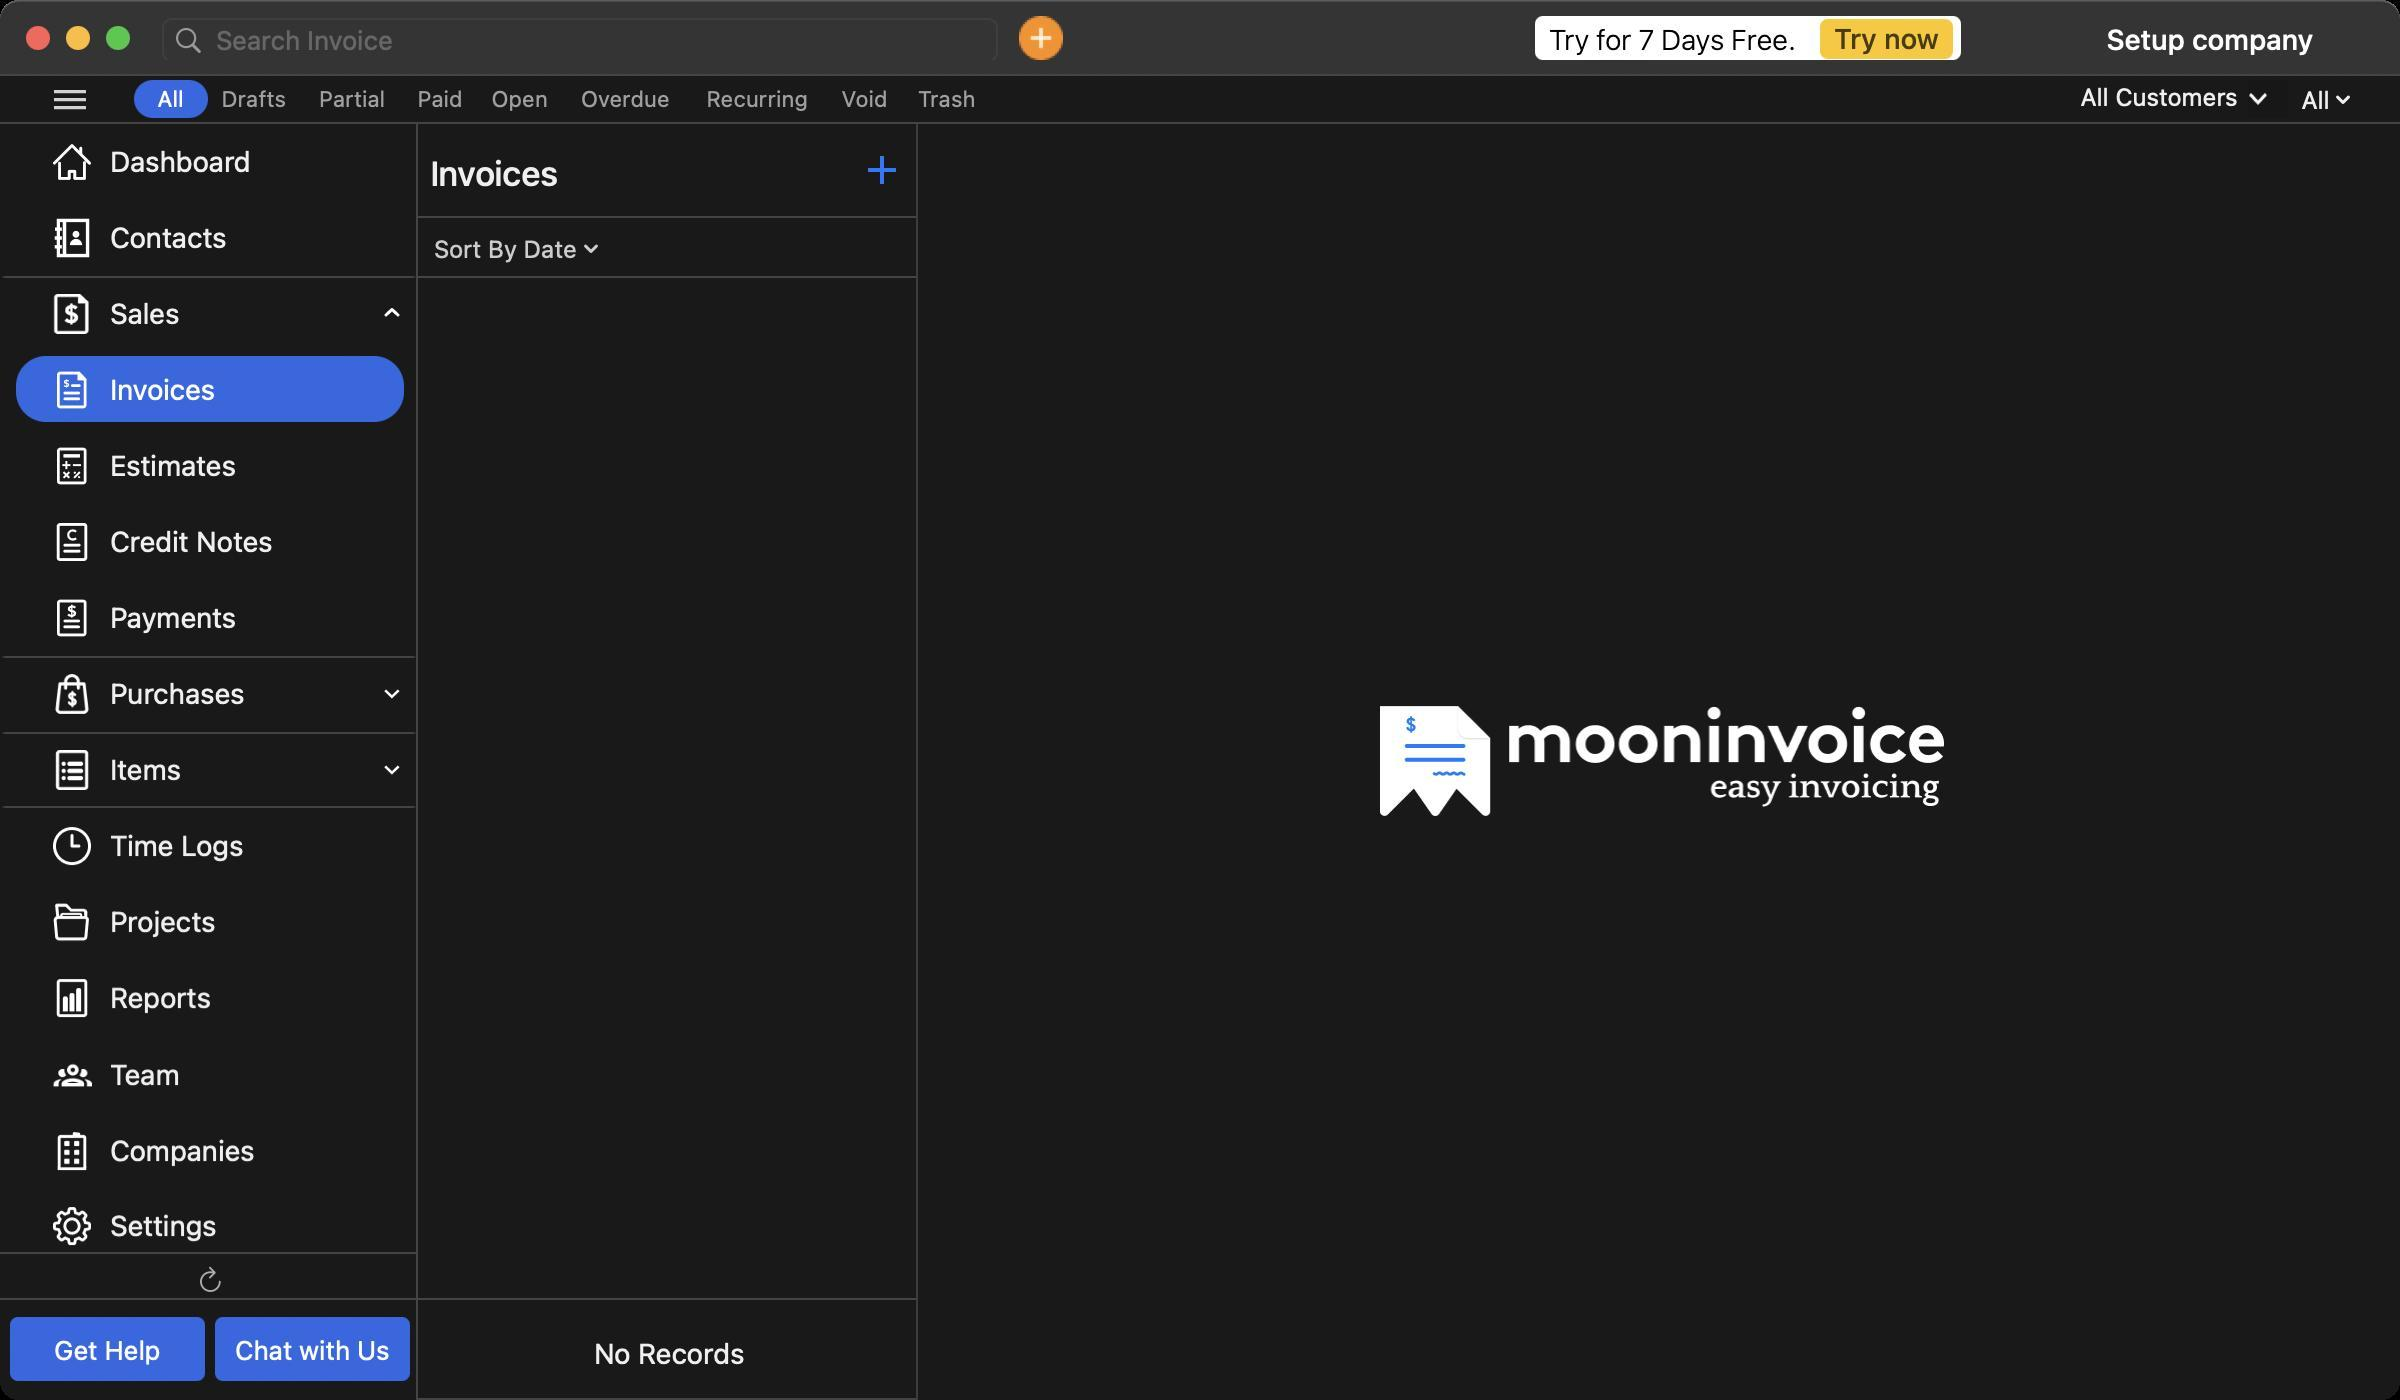
Accessibility tree:
{"name": "Moon_Invoice", "role": "AXWindow", "description": null, "role_description": "standard window", "value": null, "position": "257.00;102.00", "size": "1200;700", "children": [{"name": null, "role": "AXGroup", "description": null, "role_description": "group", "value": null, "position": "0.00;61.00", "size": "210;5", "children": []}, {"name": null, "role": "AXScrollArea", "description": null, "role_description": "scroll area", "value": null, "position": "0.00;62.00", "size": "210;568", "children": [{"name": null, "role": "AXTable", "description": null, "role_description": "table", "value": null, "position": "0.00;62.00", "size": "210;570", "children": [{"name": null, "role": "AXRow", "description": null, "role_description": "table row", "value": null, "position": "0.00;62.00", "size": "210;38", "children": [{"name": null, "role": "AXCell", "description": null, "role_description": "cell", "value": null, "position": "1.00;62.00", "size": "207;38", "children": [{"name": null, "role": "AXGroup", "description": null, "role_description": "group", "value": null, "position": "8.00;64.00", "size": "194;33", "children": [{"name": null, "role": "AXStaticText", "description": null, "role_description": "text", "value": "Dashboard", "position": "53.00;71.00", "size": "143;19", "children": []}, {"name": null, "role": "AXImage", "description": "iconLeft home White", "role_description": "image", "value": null, "position": "26.00;71.00", "size": "20;20", "children": []}]}]}]}, {"name": null, "role": "AXRow", "description": null, "role_description": "table row", "value": null, "position": "0.00;100.00", "size": "210;38", "children": [{"name": null, "role": "AXCell", "description": null, "role_description": "cell", "value": null, "position": "1.00;100.00", "size": "207;38", "children": [{"name": null, "role": "AXGroup", "description": null, "role_description": "group", "value": null, "position": "8.00;102.00", "size": "194;33", "children": [{"name": null, "role": "AXStaticText", "description": null, "role_description": "text", "value": "Contacts", "position": "53.00;109.00", "size": "143;19", "children": []}, {"name": null, "role": "AXImage", "description": "iconLeft contacts White", "role_description": "image", "value": null, "position": "26.00;109.00", "size": "20;20", "children": []}]}]}]}, {"name": null, "role": "AXRow", "description": null, "role_description": "table row", "value": null, "position": "0.00;138.00", "size": "210;38", "children": [{"name": null, "role": "AXCell", "description": null, "role_description": "cell", "value": null, "position": "1.00;138.00", "size": "207;38", "children": [{"name": null, "role": "AXGroup", "description": null, "role_description": "group", "value": null, "position": "-1.00;138.00", "size": "211;1", "children": []}, {"name": null, "role": "AXGroup", "description": null, "role_description": "group", "value": null, "position": "8.00;140.00", "size": "194;33", "children": [{"name": null, "role": "AXStaticText", "description": null, "role_description": "text", "value": "Sales", "position": "53.00;147.00", "size": "143;19", "children": []}, {"name": null, "role": "AXImage", "description": "iconLeft Sales White", "role_description": "image", "value": null, "position": "26.00;147.00", "size": "20;20", "children": []}]}, {"name": null, "role": "AXImage", "description": "up arrow white", "role_description": "image", "value": null, "position": "183.00;144.50", "size": "25;25", "children": []}]}]}, {"name": null, "role": "AXRow", "description": null, "role_description": "table row", "value": null, "position": "0.00;176.00", "size": "210;38", "children": [{"name": null, "role": "AXCell", "description": null, "role_description": "cell", "value": null, "position": "1.00;176.00", "size": "207;38", "children": [{"name": null, "role": "AXGroup", "description": null, "role_description": "group", "value": null, "position": "8.00;178.00", "size": "194;33", "children": [{"name": null, "role": "AXStaticText", "description": null, "role_description": "text", "value": "Invoices", "position": "53.00;185.00", "size": "143;19", "children": []}, {"name": null, "role": "AXImage", "description": "iconLeft invoice White", "role_description": "image", "value": null, "position": "26.00;185.00", "size": "20;20", "children": []}]}]}]}, {"name": null, "role": "AXRow", "description": null, "role_description": "table row", "value": null, "position": "0.00;214.00", "size": "210;38", "children": [{"name": null, "role": "AXCell", "description": null, "role_description": "cell", "value": null, "position": "1.00;214.00", "size": "207;38", "children": [{"name": null, "role": "AXGroup", "description": null, "role_description": "group", "value": null, "position": "8.00;216.00", "size": "194;33", "children": [{"name": null, "role": "AXStaticText", "description": null, "role_description": "text", "value": "Estimates", "position": "53.00;223.00", "size": "143;19", "children": []}, {"name": null, "role": "AXImage", "description": "iconLeft estimate White", "role_description": "image", "value": null, "position": "26.00;223.00", "size": "20;20", "children": []}]}]}]}, {"name": null, "role": "AXRow", "description": null, "role_description": "table row", "value": null, "position": "0.00;252.00", "size": "210;38", "children": [{"name": null, "role": "AXCell", "description": null, "role_description": "cell", "value": null, "position": "1.00;252.00", "size": "207;38", "children": [{"name": null, "role": "AXGroup", "description": null, "role_description": "group", "value": null, "position": "8.00;254.00", "size": "194;33", "children": [{"name": null, "role": "AXStaticText", "description": null, "role_description": "text", "value": "Credit Notes", "position": "53.00;261.00", "size": "143;19", "children": []}, {"name": null, "role": "AXImage", "description": "iconLeft credit notes White", "role_description": "image", "value": null, "position": "26.00;261.00", "size": "20;20", "children": []}]}]}]}, {"name": null, "role": "AXRow", "description": null, "role_description": "table row", "value": null, "position": "0.00;290.00", "size": "210;38", "children": [{"name": null, "role": "AXCell", "description": null, "role_description": "cell", "value": null, "position": "1.00;290.00", "size": "207;38", "children": [{"name": null, "role": "AXGroup", "description": null, "role_description": "group", "value": null, "position": "8.00;292.00", "size": "194;33", "children": [{"name": null, "role": "AXStaticText", "description": null, "role_description": "text", "value": "Payments", "position": "53.00;299.00", "size": "143;19", "children": []}, {"name": null, "role": "AXImage", "description": "iconLeft payments White", "role_description": "image", "value": null, "position": "26.00;299.00", "size": "20;20", "children": []}]}]}]}, {"name": null, "role": "AXRow", "description": null, "role_description": "table row", "value": null, "position": "0.00;328.00", "size": "210;38", "children": [{"name": null, "role": "AXCell", "description": null, "role_description": "cell", "value": null, "position": "1.00;328.00", "size": "207;38", "children": [{"name": null, "role": "AXGroup", "description": null, "role_description": "group", "value": null, "position": "-1.00;328.00", "size": "211;1", "children": []}, {"name": null, "role": "AXGroup", "description": null, "role_description": "group", "value": null, "position": "8.00;330.00", "size": "194;33", "children": [{"name": null, "role": "AXStaticText", "description": null, "role_description": "text", "value": "Purchases", "position": "53.00;337.00", "size": "143;19", "children": []}, {"name": null, "role": "AXImage", "description": "iconLeft Purchases White", "role_description": "image", "value": null, "position": "26.00;337.00", "size": "20;20", "children": []}]}, {"name": null, "role": "AXImage", "description": "down arrow White", "role_description": "image", "value": null, "position": "183.00;334.50", "size": "25;25", "children": []}]}]}, {"name": null, "role": "AXRow", "description": null, "role_description": "table row", "value": null, "position": "0.00;366.00", "size": "210;0", "children": [{"name": null, "role": "AXCell", "description": null, "role_description": "cell", "value": null, "position": "1.00;366.00", "size": "207;0", "children": [{"name": null, "role": "AXGroup", "description": null, "role_description": "group", "value": null, "position": "8.00;368.01", "size": "194;0", "children": [{"name": null, "role": "AXStaticText", "description": null, "role_description": "text", "value": "Purchase Orders", "position": "53.00;375.01", "size": "143;19", "children": []}, {"name": null, "role": "AXImage", "description": "iconLeft purchase order White", "role_description": "image", "value": null, "position": "26.00;375.01", "size": "20;20", "children": []}]}]}]}, {"name": null, "role": "AXRow", "description": null, "role_description": "table row", "value": null, "position": "0.00;366.01", "size": "210;0", "children": [{"name": null, "role": "AXCell", "description": null, "role_description": "cell", "value": null, "position": "1.00;366.01", "size": "207;0", "children": [{"name": null, "role": "AXGroup", "description": null, "role_description": "group", "value": null, "position": "8.00;368.02", "size": "194;0", "children": [{"name": null, "role": "AXStaticText", "description": null, "role_description": "text", "value": "Expenses", "position": "53.00;375.02", "size": "143;19", "children": []}, {"name": null, "role": "AXImage", "description": "iconLeft expenses White", "role_description": "image", "value": null, "position": "26.00;375.02", "size": "20;20", "children": []}]}]}]}, {"name": null, "role": "AXRow", "description": null, "role_description": "table row", "value": null, "position": "0.00;366.02", "size": "210;38", "children": [{"name": null, "role": "AXCell", "description": null, "role_description": "cell", "value": null, "position": "1.00;366.02", "size": "207;38", "children": [{"name": null, "role": "AXGroup", "description": null, "role_description": "group", "value": null, "position": "-1.00;366.02", "size": "211;1", "children": []}, {"name": null, "role": "AXGroup", "description": null, "role_description": "group", "value": null, "position": "8.00;368.02", "size": "194;33", "children": [{"name": null, "role": "AXStaticText", "description": null, "role_description": "text", "value": "Items", "position": "53.00;375.02", "size": "143;19", "children": []}, {"name": null, "role": "AXImage", "description": "iconLeft Items White", "role_description": "image", "value": null, "position": "26.00;375.02", "size": "20;20", "children": []}]}, {"name": null, "role": "AXImage", "description": "down arrow White", "role_description": "image", "value": null, "position": "183.00;372.52", "size": "25;25", "children": []}, {"name": null, "role": "AXGroup", "description": null, "role_description": "group", "value": null, "position": "-1.00;403.02", "size": "211;1", "children": []}]}]}, {"name": null, "role": "AXRow", "description": null, "role_description": "table row", "value": null, "position": "0.00;404.02", "size": "210;0", "children": [{"name": null, "role": "AXCell", "description": null, "role_description": "cell", "value": null, "position": "1.00;404.02", "size": "207;0", "children": [{"name": null, "role": "AXGroup", "description": null, "role_description": "group", "value": null, "position": "8.00;406.03", "size": "194;0", "children": [{"name": null, "role": "AXStaticText", "description": null, "role_description": "text", "value": "Products", "position": "53.00;413.03", "size": "143;19", "children": []}, {"name": null, "role": "AXImage", "description": "iconLeft product White", "role_description": "image", "value": null, "position": "26.00;413.03", "size": "20;20", "children": []}]}]}]}, {"name": null, "role": "AXRow", "description": null, "role_description": "table row", "value": null, "position": "0.00;404.03", "size": "210;0", "children": [{"name": null, "role": "AXCell", "description": null, "role_description": "cell", "value": null, "position": "1.00;404.03", "size": "207;0", "children": [{"name": null, "role": "AXGroup", "description": null, "role_description": "group", "value": null, "position": "8.00;406.04", "size": "194;0", "children": [{"name": null, "role": "AXStaticText", "description": null, "role_description": "text", "value": "Services", "position": "53.00;412.54", "size": "143;19", "children": []}, {"name": null, "role": "AXImage", "description": "iconLeft service White", "role_description": "image", "value": null, "position": "26.00;412.54", "size": "20;20", "children": []}]}, {"name": null, "role": "AXGroup", "description": null, "role_description": "group", "value": null, "position": "-1.00;403.04", "size": "211;1", "children": []}]}]}, {"name": null, "role": "AXRow", "description": null, "role_description": "table row", "value": null, "position": "0.00;404.04", "size": "210;38", "children": [{"name": null, "role": "AXCell", "description": null, "role_description": "cell", "value": null, "position": "1.00;404.04", "size": "207;38", "children": [{"name": null, "role": "AXGroup", "description": null, "role_description": "group", "value": null, "position": "8.00;406.04", "size": "194;33", "children": [{"name": null, "role": "AXStaticText", "description": null, "role_description": "text", "value": "Time Logs", "position": "53.00;413.04", "size": "143;19", "children": []}, {"name": null, "role": "AXImage", "description": "iconLeft timelogs White", "role_description": "image", "value": null, "position": "26.00;413.04", "size": "20;20", "children": []}]}]}]}, {"name": null, "role": "AXRow", "description": null, "role_description": "table row", "value": null, "position": "0.00;442.04", "size": "210;38", "children": [{"name": null, "role": "AXCell", "description": null, "role_description": "cell", "value": null, "position": "1.00;442.04", "size": "207;38", "children": [{"name": null, "role": "AXGroup", "description": null, "role_description": "group", "value": null, "position": "8.00;444.04", "size": "194;33", "children": [{"name": null, "role": "AXStaticText", "description": null, "role_description": "text", "value": "Projects", "position": "53.00;451.04", "size": "143;19", "children": []}, {"name": null, "role": "AXImage", "description": "iconLeft project White", "role_description": "image", "value": null, "position": "26.00;451.04", "size": "20;20", "children": []}]}]}]}, {"name": null, "role": "AXRow", "description": null, "role_description": "table row", "value": null, "position": "0.00;480.04", "size": "210;0", "children": [{"name": null, "role": "AXCell", "description": null, "role_description": "cell", "value": null, "position": "1.00;480.04", "size": "207;0", "children": [{"name": null, "role": "AXGroup", "description": null, "role_description": "group", "value": null, "position": "8.00;482.05", "size": "194;0", "children": [{"name": null, "role": "AXStaticText", "description": null, "role_description": "text", "value": "Taxes", "position": "53.00;488.55", "size": "143;19", "children": []}, {"name": null, "role": "AXImage", "description": "iconLeft taxes White", "role_description": "image", "value": null, "position": "26.00;488.55", "size": "20;20", "children": []}]}]}]}, {"name": null, "role": "AXRow", "description": null, "role_description": "table row", "value": null, "position": "0.00;480.05", "size": "210;38", "children": [{"name": null, "role": "AXCell", "description": null, "role_description": "cell", "value": null, "position": "1.00;480.05", "size": "207;38", "children": [{"name": null, "role": "AXGroup", "description": null, "role_description": "group", "value": null, "position": "8.00;482.05", "size": "194;33", "children": [{"name": null, "role": "AXStaticText", "description": null, "role_description": "text", "value": "Reports", "position": "53.00;489.05", "size": "143;19", "children": []}, {"name": null, "role": "AXImage", "description": "iconLeft report White", "role_description": "image", "value": null, "position": "26.00;489.05", "size": "20;20", "children": []}]}]}]}, {"name": null, "role": "AXRow", "description": null, "role_description": "table row", "value": null, "position": "0.00;518.05", "size": "210;38", "children": [{"name": null, "role": "AXCell", "description": null, "role_description": "cell", "value": null, "position": "1.00;518.05", "size": "207;38", "children": [{"name": null, "role": "AXGroup", "description": null, "role_description": "group", "value": null, "position": "8.00;520.05", "size": "194;33", "children": [{"name": null, "role": "AXStaticText", "description": null, "role_description": "text", "value": "Team", "position": "53.00;527.55", "size": "143;19", "children": []}, {"name": null, "role": "AXImage", "description": "iconLeft team white", "role_description": "image", "value": null, "position": "26.00;527.55", "size": "20;20", "children": []}]}]}]}, {"name": null, "role": "AXRow", "description": null, "role_description": "table row", "value": null, "position": "0.00;556.05", "size": "210;38", "children": [{"name": null, "role": "AXCell", "description": null, "role_description": "cell", "value": null, "position": "1.00;556.05", "size": "207;38", "children": [{"name": null, "role": "AXGroup", "description": null, "role_description": "group", "value": null, "position": "8.00;558.05", "size": "194;33", "children": [{"name": null, "role": "AXStaticText", "description": null, "role_description": "text", "value": "Companies", "position": "53.00;565.55", "size": "143;19", "children": []}, {"name": null, "role": "AXImage", "description": "iconLeft cmpnyInfo White", "role_description": "image", "value": null, "position": "26.00;565.55", "size": "20;20", "children": []}]}]}]}, {"name": null, "role": "AXRow", "description": null, "role_description": "table row", "value": null, "position": "0.00;594.05", "size": "210;38", "children": [{"name": null, "role": "AXCell", "description": null, "role_description": "cell", "value": null, "position": "1.00;594.05", "size": "207;38", "children": [{"name": null, "role": "AXGroup", "description": null, "role_description": "group", "value": null, "position": "8.00;596.05", "size": "194;33", "children": [{"name": null, "role": "AXStaticText", "description": null, "role_description": "text", "value": "Settings", "position": "53.00;603.05", "size": "143;19", "children": []}, {"name": null, "role": "AXImage", "description": "iconLeft setting White", "role_description": "image", "value": null, "position": "26.00;603.05", "size": "20;20", "children": []}]}]}]}, {"name": null, "role": "AXColumn", "description": null, "role_description": "column", "value": null, "position": "0.00;62.00", "size": "210;570", "children": []}]}, {"name": null, "role": "AXScrollBar", "description": null, "role_description": "scroll bar", "value": 0.0, "position": "194.00;62.00", "size": "16;568", "children": [{"name": null, "role": "AXValueIndicator", "description": null, "role_description": "value indicator", "value": 0.0, "position": "198.00;63.00", "size": "12;564", "children": []}, {"name": null, "role": "AXButton", "description": null, "role_description": "increment arrow button", "value": null, "position": "194.00;62.00", "size": "0;0", "children": []}, {"name": null, "role": "AXButton", "description": null, "role_description": "decrement arrow button", "value": null, "position": "194.00;62.00", "size": "0;0", "children": []}, {"name": null, "role": "AXButton", "description": null, "role_description": "increment page button", "value": null, "position": "198.00;627.00", "size": "12;3", "children": []}, {"name": null, "role": "AXButton", "description": null, "role_description": "decrement page button", "value": null, "position": "198.00;62.00", "size": "12;1", "children": []}]}]}, {"name": null, "role": "AXGroup", "description": null, "role_description": "group", "value": null, "position": "0.00;626.00", "size": "210;23", "children": [{"name": "", "role": "AXButton", "description": "refresh", "role_description": "button", "value": null, "position": "85.00;625.00", "size": "40;30", "children": []}, {"name": null, "role": "AXStaticText", "description": null, "role_description": "text", "value": "Label", "position": "0.00;626.00", "size": "210;1", "children": []}]}, {"name": null, "role": "AXGroup", "description": null, "role_description": "group", "value": null, "position": "0.00;649.00", "size": "210;51", "children": [{"name": null, "role": "AXStaticText", "description": null, "role_description": "text", "value": "Label", "position": "0.00;649.00", "size": "210;1", "children": []}, {"name": "Get_Help", "role": "AXButton", "description": null, "role_description": "button", "value": null, "position": "5.00;658.50", "size": "98;32", "children": []}, {"name": "Chat_with_Us", "role": "AXButton", "description": null, "role_description": "button", "value": null, "position": "107.50;658.50", "size": "98;32", "children": []}]}, {"name": null, "role": "AXSplitGroup", "description": null, "role_description": "split group", "value": null, "position": "208.00;62.00", "size": "992;638", "children": [{"name": null, "role": "AXScrollArea", "description": null, "role_description": "scroll area", "value": null, "position": "208.00;138.00", "size": "251;512", "children": [{"name": null, "role": "AXTable", "description": null, "role_description": "table", "value": null, "position": "209.00;139.00", "size": "249;510", "children": [{"name": null, "role": "AXColumn", "description": null, "role_description": "column", "value": null, "position": "209.00;139.00", "size": "249;510", "children": []}]}]}, {"name": "Sort_By_Date", "role": "AXMenuButton", "description": null, "role_description": "menu button", "value": null, "position": "209.00;116.00", "size": "96;16", "children": []}, {"name": null, "role": "AXStaticText", "description": null, "role_description": "text", "value": "Invoices", "position": "213.00;76.00", "size": "219;21", "children": []}, {"name": null, "role": "AXStaticText", "description": null, "role_description": "text", "value": "", "position": "208.00;108.00", "size": "251;1", "children": []}, {"name": "", "role": "AXButton", "description": null, "role_description": "button", "value": null, "position": "433.00;77.00", "size": "16;16", "children": []}, {"name": null, "role": "AXStaticText", "description": null, "role_description": "text", "value": "No Records", "position": "295.00;667.00", "size": "80;18", "children": []}, {"name": null, "role": "AXStaticText", "description": null, "role_description": "text", "value": "", "position": "211.00;674.00", "size": "245;18", "children": []}, {"name": "", "role": "AXButton", "description": null, "role_description": "button", "value": null, "position": "208.00;651.00", "size": "251;50", "children": []}, {"name": null, "role": "AXSplitter", "description": null, "role_description": "splitter", "value": 250.0, "position": "458.00;62.00", "size": "1;638", "children": []}, {"name": null, "role": "AXImage", "description": "MIPro OSX 256 White", "role_description": "image", "value": null, "position": "458.00;61.00", "size": "743;639", "children": []}]}, {"name": "", "role": "AXButton", "description": null, "role_description": "button", "value": null, "position": "27.00;45.00", "size": "16;10", "children": []}, {"name": "All", "role": "AXCheckBox", "description": null, "role_description": "toggle button", "value": 1, "position": "67.00;40.00", "size": "37;19", "children": []}, {"name": "Drafts", "role": "AXCheckBox", "description": null, "role_description": "toggle button", "value": 0, "position": "104.00;40.00", "size": "46;19", "children": []}, {"name": "Partial", "role": "AXCheckBox", "description": null, "role_description": "toggle button", "value": 0, "position": "152.79;40.00", "size": "47;19", "children": []}, {"name": "Paid", "role": "AXCheckBox", "description": null, "role_description": "toggle button", "value": 0, "position": "203.09;40.00", "size": "34;19", "children": []}, {"name": "Open", "role": "AXCheckBox", "description": null, "role_description": "toggle button", "value": 0, "position": "240.28;40.00", "size": "40;19", "children": []}, {"name": "Overdue", "role": "AXCheckBox", "description": null, "role_description": "toggle button", "value": 0, "position": "283.21;40.00", "size": "59;19", "children": []}, {"name": "Recurring", "role": "AXCheckBox", "description": null, "role_description": "toggle button", "value": 0, "position": "345.22;40.00", "size": "67;19", "children": []}, {"name": "Void", "role": "AXCheckBox", "description": null, "role_description": "toggle button", "value": 0, "position": "415.34;40.00", "size": "35;19", "children": []}, {"name": "Trash", "role": "AXCheckBox", "description": null, "role_description": "toggle button", "value": 0, "position": "452.99;40.00", "size": "42;19", "children": []}, {"name": null, "role": "AXComboBox", "description": null, "role_description": "combo box", "value": "All Customers", "position": "1025.00;39.00", "size": "123;19", "children": [{"name": "", "role": "AXButton", "description": null, "role_description": "button", "value": null, "position": "1125.00;37.00", "size": "28;23", "children": []}]}, {"name": null, "role": "AXImage", "description": "popup downN", "role_description": "image", "value": null, "position": "1124.00;40.00", "size": "20;20", "children": []}, {"name": "All", "role": "AXMenuButton", "description": null, "role_description": "menu button", "value": null, "position": "1142.00;42.00", "size": "39;15", "children": []}, {"name": null, "role": "AXToolbar", "description": null, "role_description": "toolbar", "value": null, "position": "0.00;0.00", "size": "1200;38", "children": [{"name": null, "role": "AXGroup", "description": null, "role_description": "group", "value": null, "position": "76.00;0.00", "size": "428;38", "children": [{"name": null, "role": "AXGroup", "description": null, "role_description": "group", "value": null, "position": "80.00;8.00", "size": "420;22", "children": [{"name": null, "role": "AXTextField", "description": null, "role_description": "search text field", "value": "", "position": "80.00;8.00", "size": "420;25", "children": [{"name": "", "role": "AXButton", "description": "search", "role_description": "button", "value": null, "position": "82.00;9.00", "size": "25;22", "children": []}]}]}]}, {"name": null, "role": "AXButton", "description": null, "role_description": "button", "value": null, "position": "504.00;0.00", "size": "33;38", "children": []}, {"name": null, "role": "AXGroup", "description": null, "role_description": "group", "value": null, "position": "763.00;0.00", "size": "222;38", "children": [{"name": null, "role": "AXGroup", "description": null, "role_description": "group", "value": null, "position": "767.50;8.00", "size": "213;22", "children": [{"name": null, "role": "AXStaticText", "description": null, "role_description": "text", "value": "Try for 7 Days Free.", "position": "770.50;10.00", "size": "132;18", "children": []}, {"name": null, "role": "AXStaticText", "description": null, "role_description": "text", "value": "Try now", "position": "910.00;9.50", "size": "66;20", "children": []}, {"name": "", "role": "AXButton", "description": null, "role_description": "button", "value": null, "position": "767.50;6.00", "size": "215;24", "children": []}]}]}, {"name": null, "role": "AXGroup", "description": null, "role_description": "group", "value": null, "position": "1009.00;0.00", "size": "187;38", "children": [{"name": null, "role": "AXGroup", "description": null, "role_description": "group", "value": null, "position": "1013.00;1.50", "size": "179;35", "children": [{"name": null, "role": "AXStaticText", "description": null, "role_description": "text", "value": "Setup company", "position": "1041.00;10.00", "size": "128;18", "children": []}, {"name": "", "role": "AXButton", "description": null, "role_description": "button", "value": null, "position": "1013.00;-0.50", "size": "179;37", "children": []}]}]}]}, {"name": null, "role": "AXButton", "description": null, "role_description": "close button", "value": null, "position": "12.00;11.00", "size": "14;16", "children": []}, {"name": null, "role": "AXButton", "description": null, "role_description": "full screen button", "value": null, "position": "52.00;11.00", "size": "14;16", "children": [{"name": null, "role": "AXGroup", "description": null, "role_description": "group", "value": null, "position": "52.00;11.00", "size": "14;16", "children": [{"name": null, "role": "AXGroup", "description": null, "role_description": "group", "value": null, "position": "52.00;11.00", "size": "14;16", "children": []}]}]}, {"name": null, "role": "AXButton", "description": null, "role_description": "minimize button", "value": null, "position": "32.00;11.00", "size": "14;16", "children": []}]}